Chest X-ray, AP view. Patient: 26 years old, sex F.
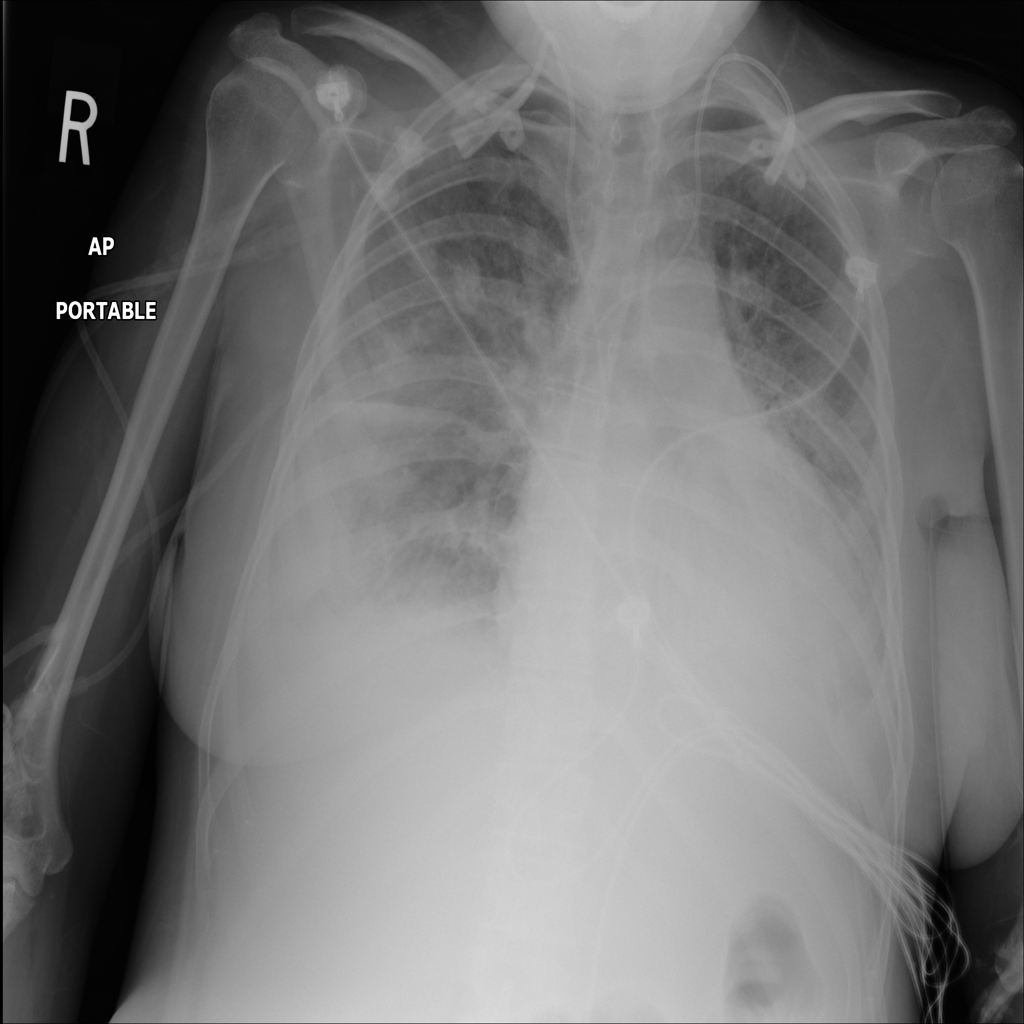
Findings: Edema, Effusion, Infiltration, Pneumonia